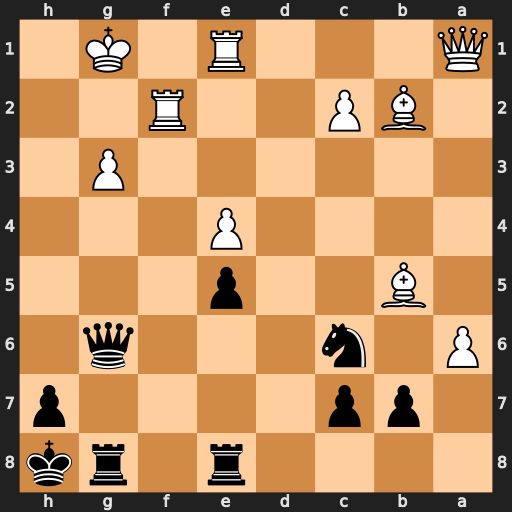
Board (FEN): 4r1rk/1pp4p/P1n3q1/1B2p3/4P3/6P1/1BP2R2/Q3R1K1
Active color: b
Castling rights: -
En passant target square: -
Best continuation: Qxg3+ Kf1 Ref8 Bxe5+ Nxe5